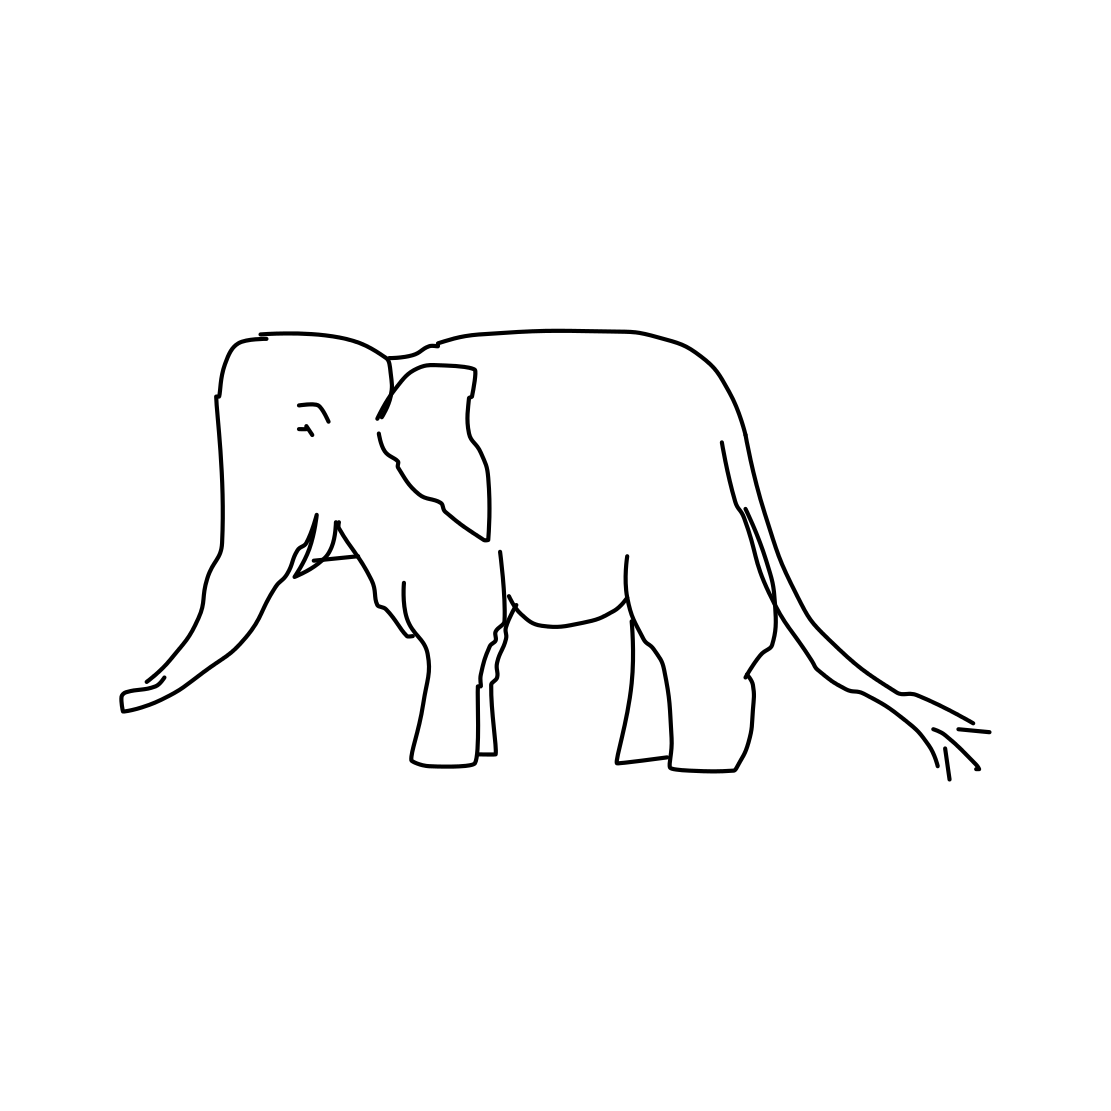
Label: elephant